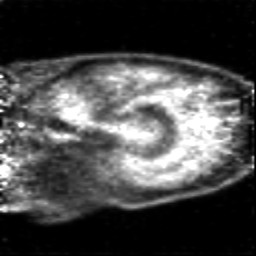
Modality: PET
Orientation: sagittal
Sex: male
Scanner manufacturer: siemens